Question: I have an iPhone app that has a Twitter page tab... however, every time someone goes to it... it loads the following splash page, I can't figure out how to remove this splash screen when loading a twitter page?
My current code is
'''
[webView loadRequest:[NSURLRequest requestWithURL:[NSURL URLWithString:@"http://twitter.com/TwitterNAME"]]];
'''
I would prefer not to use a table view to show tweets...

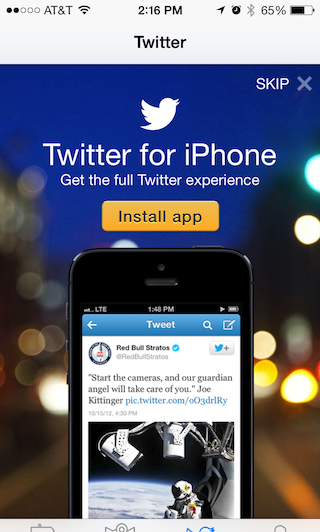
Answer: Just append this string to the URL: '?skip_interstitial=true', so it results as:
'''
http://twitter.com/TwitterNAME?skip_interstitial=true
'''
Probably you wanna format a string with the whole URL structure:
'''
[NSString stringWithFormat:@"http://twitter.com/%s?skip_interstitial=true",TwitterNameVar]
'''
Resulting something like:
'''
[webView loadRequest:[NSURLRequest requestWithURL:[NSURL URLWithString:[NSString stringWithFormat:@"http://twitter.com/%s?skip_interstitial=true",TwitterNameVar]]]];
'''